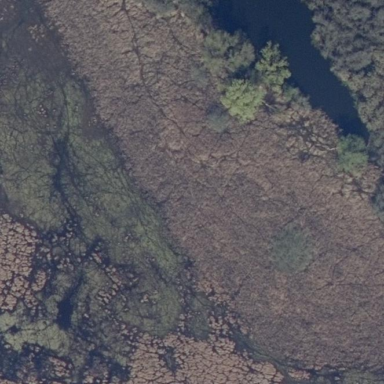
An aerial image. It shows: Beautiful wet meadow natural wetland.